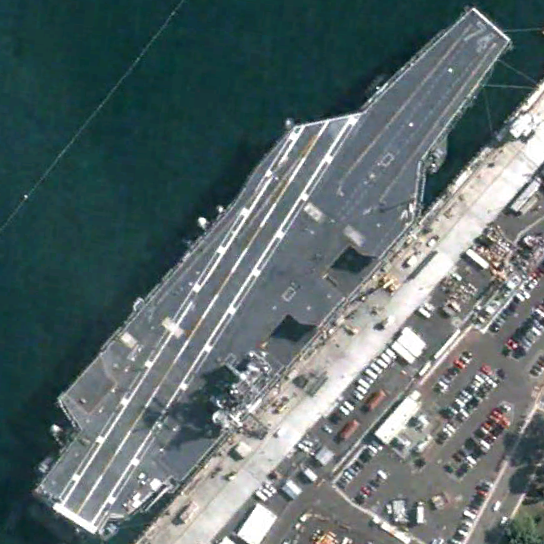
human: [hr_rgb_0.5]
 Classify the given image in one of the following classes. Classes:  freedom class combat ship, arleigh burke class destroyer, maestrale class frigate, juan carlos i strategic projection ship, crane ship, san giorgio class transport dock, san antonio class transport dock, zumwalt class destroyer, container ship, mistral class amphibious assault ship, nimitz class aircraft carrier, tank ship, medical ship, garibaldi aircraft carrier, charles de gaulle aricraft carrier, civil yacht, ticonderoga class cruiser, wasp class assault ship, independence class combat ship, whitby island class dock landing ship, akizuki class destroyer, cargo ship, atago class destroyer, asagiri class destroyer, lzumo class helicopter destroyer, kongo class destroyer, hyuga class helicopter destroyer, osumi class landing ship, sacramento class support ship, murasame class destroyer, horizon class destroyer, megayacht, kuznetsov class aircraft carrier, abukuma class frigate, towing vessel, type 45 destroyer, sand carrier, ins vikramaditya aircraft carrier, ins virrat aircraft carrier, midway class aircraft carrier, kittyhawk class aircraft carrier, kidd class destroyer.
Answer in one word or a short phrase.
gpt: Nimitz class aircraft carrier